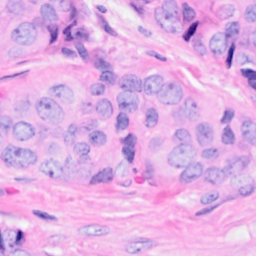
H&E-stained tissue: Breast